Interaction volume radius: 10 \u00c5
Interaction volume height: 20 \u00c5
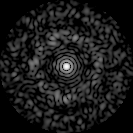
Disorder parameter: 0.8164